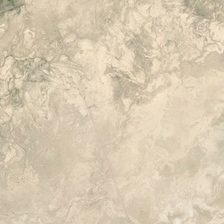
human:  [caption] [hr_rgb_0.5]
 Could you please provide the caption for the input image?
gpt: it is a piece of yellow desert .

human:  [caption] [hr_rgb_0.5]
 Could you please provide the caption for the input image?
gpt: it is a piece of yellow desert .

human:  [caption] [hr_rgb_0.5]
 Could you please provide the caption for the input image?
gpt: it is a piece of yellow desert .

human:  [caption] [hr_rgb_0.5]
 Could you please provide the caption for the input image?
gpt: it is a piece of yellow desert .

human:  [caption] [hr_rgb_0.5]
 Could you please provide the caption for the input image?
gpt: it is a piece of yellow desert .